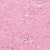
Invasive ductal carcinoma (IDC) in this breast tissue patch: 0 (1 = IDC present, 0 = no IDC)